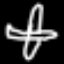
Label: airplane